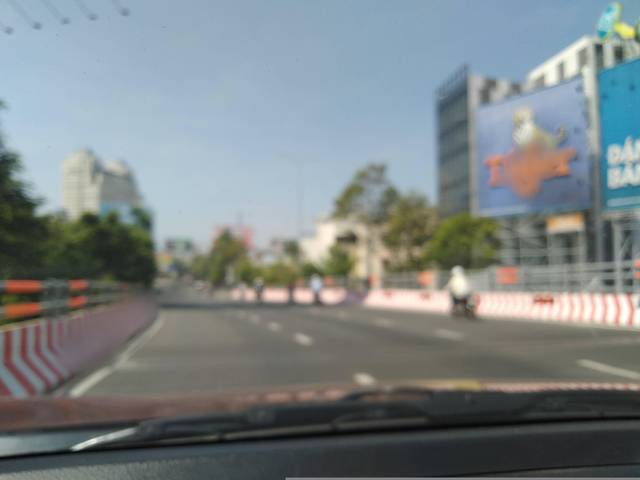
Region: Vietnam
Coordinates: 10.798, 106.72